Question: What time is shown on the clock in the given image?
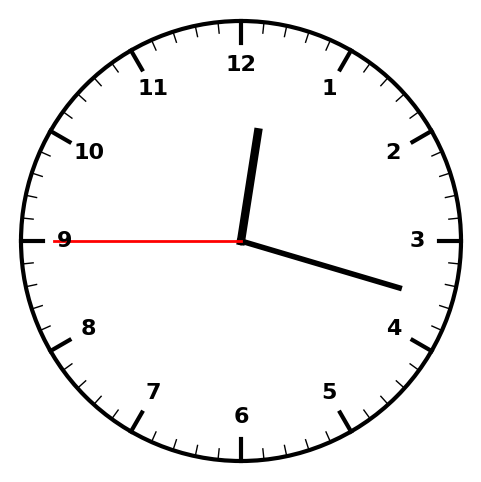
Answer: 12:17:45